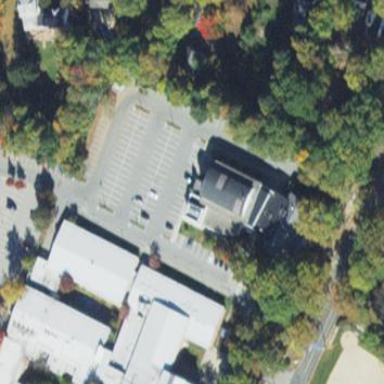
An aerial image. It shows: Building that serves as library.